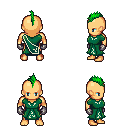
a pixel art fantasy rpg character, male body template, human, tanned skin, sash dress, magenta pants, green mohawk hairstyle, metal gloves, four views (front, back, left, right), 2x2 character sprite sheet, small pixel art, hard edges, no anti-aliasing